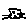
Label: cat